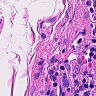
Metastatic tissue present: no